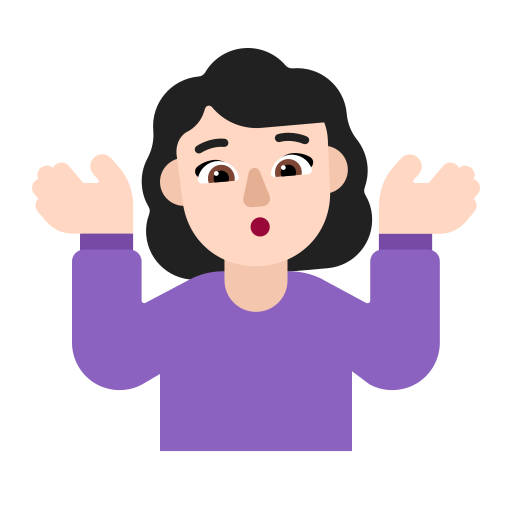
woman shrugging flat light